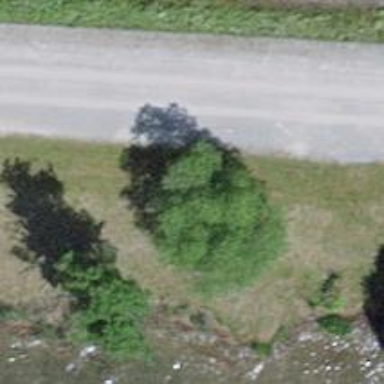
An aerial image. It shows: Single tag "natural: tree."